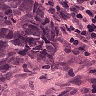
Metastatic tissue present: yes